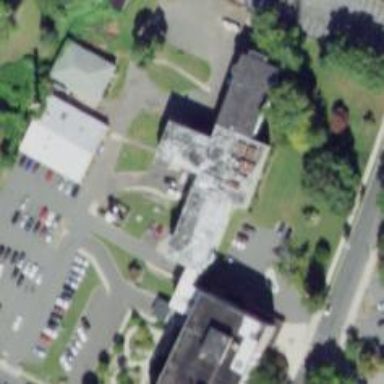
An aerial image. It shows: Nursing home.